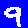
Digit: 9